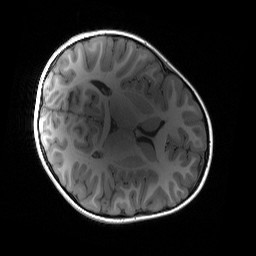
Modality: T1w
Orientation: axial
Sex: male
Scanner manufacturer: siemens
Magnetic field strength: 3 T
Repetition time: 1.9 s
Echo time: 0.00243 s